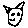
Label: cat